Interaction volume radius: 5 \u00c5
Interaction volume height: 25 \u00c5
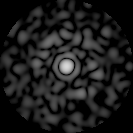
Disorder parameter: 0.849